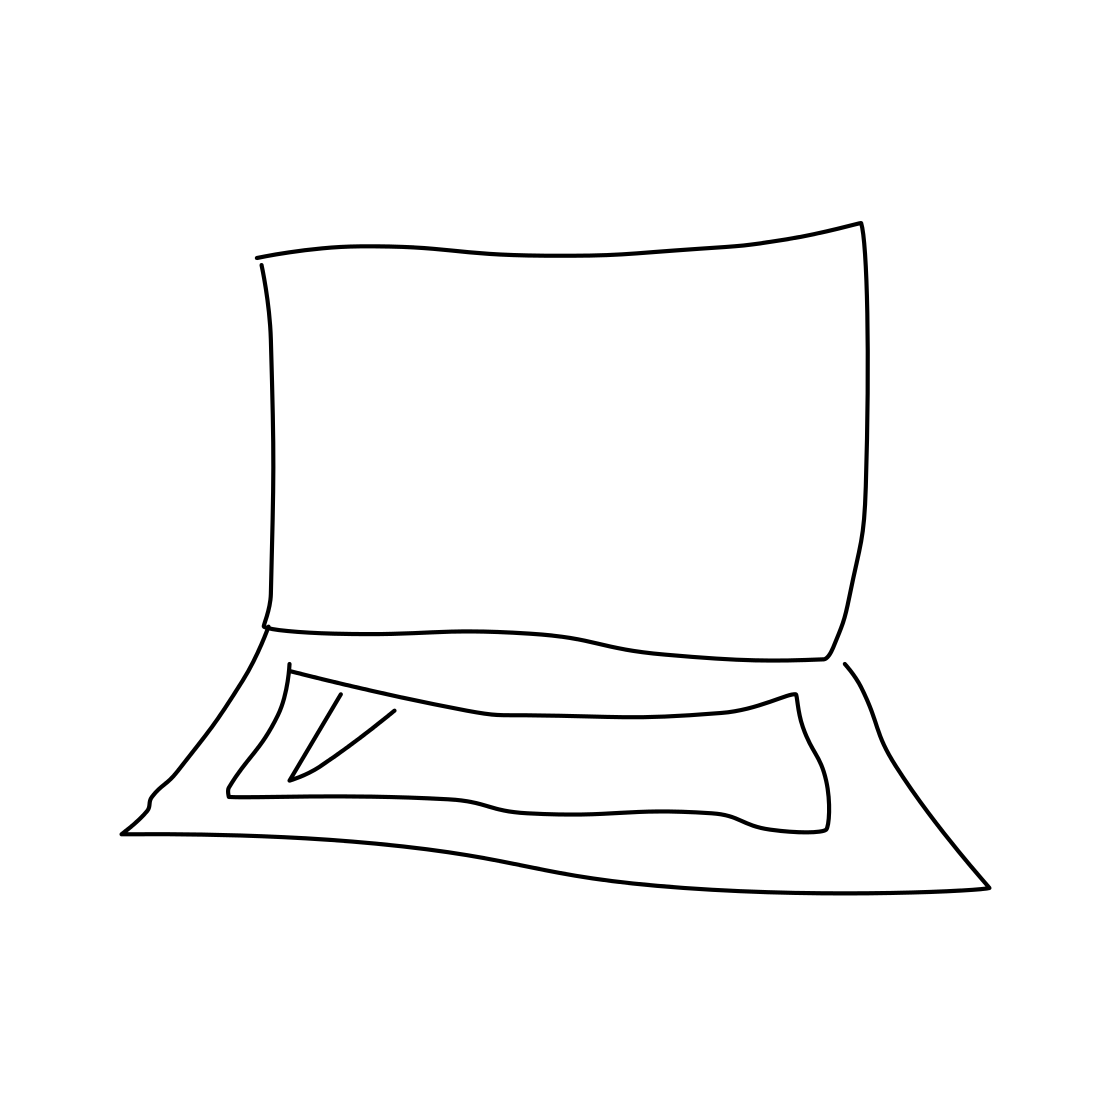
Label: laptop